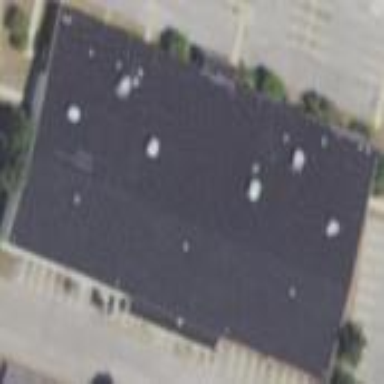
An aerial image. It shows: Building housing bowling alley.